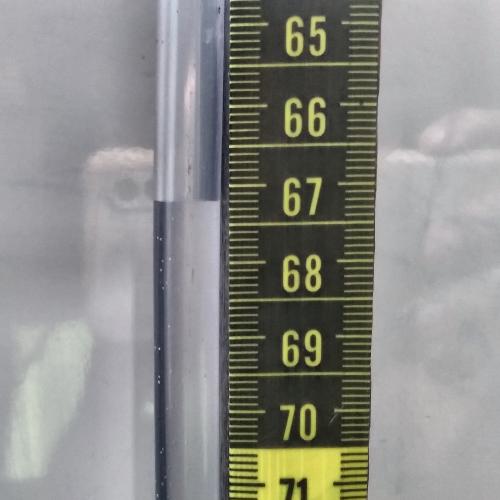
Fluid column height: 67.2 cm